Interaction volume radius: 10 \u00c5
Interaction volume height: 10 \u00c5
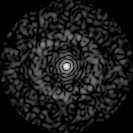
Disorder parameter: 0.8485